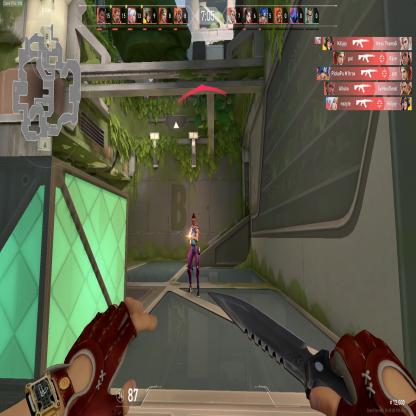
Label: enemy